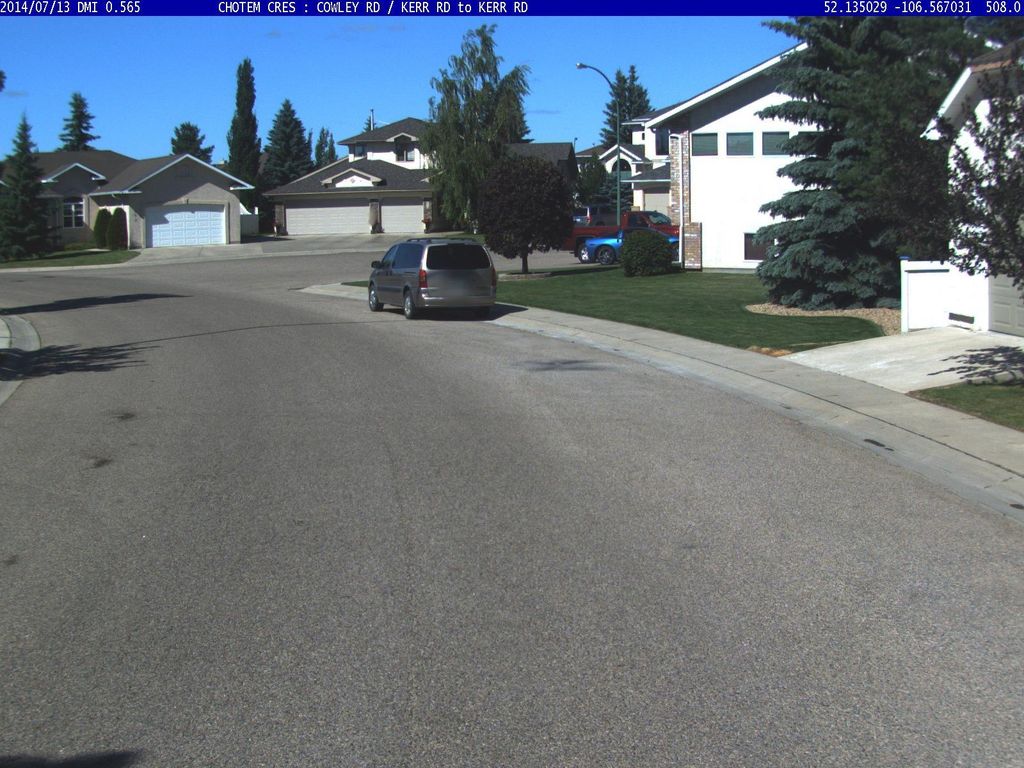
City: saskatoon